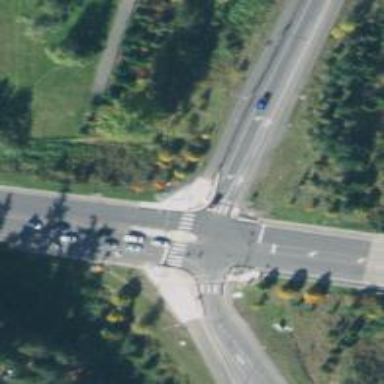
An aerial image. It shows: Secondary road with asphalt surface.